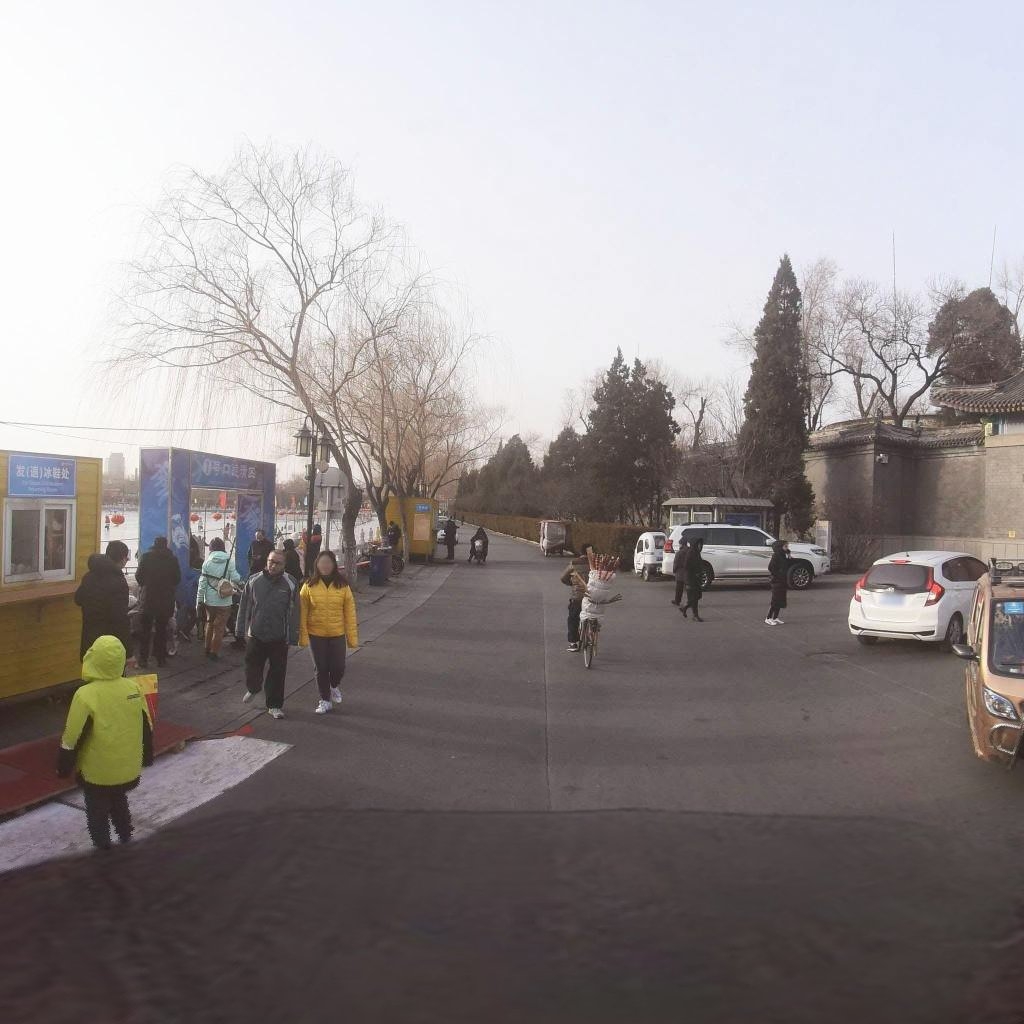
Region: Xicheng
Road damage annotations: manhole cover, longitudinal crack